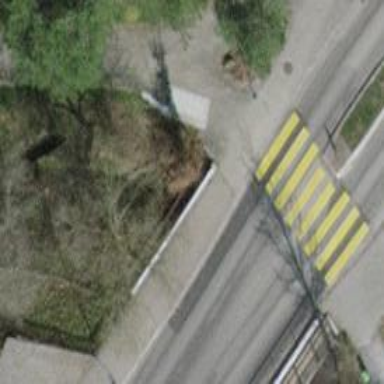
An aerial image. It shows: Asphalt sidewalk along the footway.